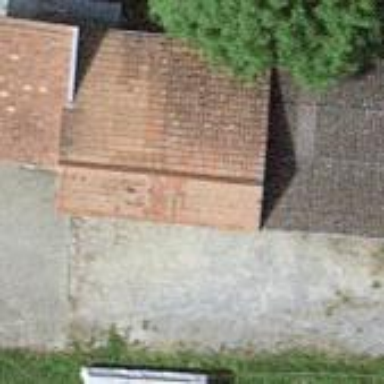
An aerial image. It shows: Rural barn.